Interaction volume radius: 10 \u00c5
Interaction volume height: 10 \u00c5
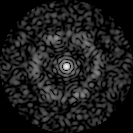
Disorder parameter: 0.8303